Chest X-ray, AP view. Patient: 51 years old, sex M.
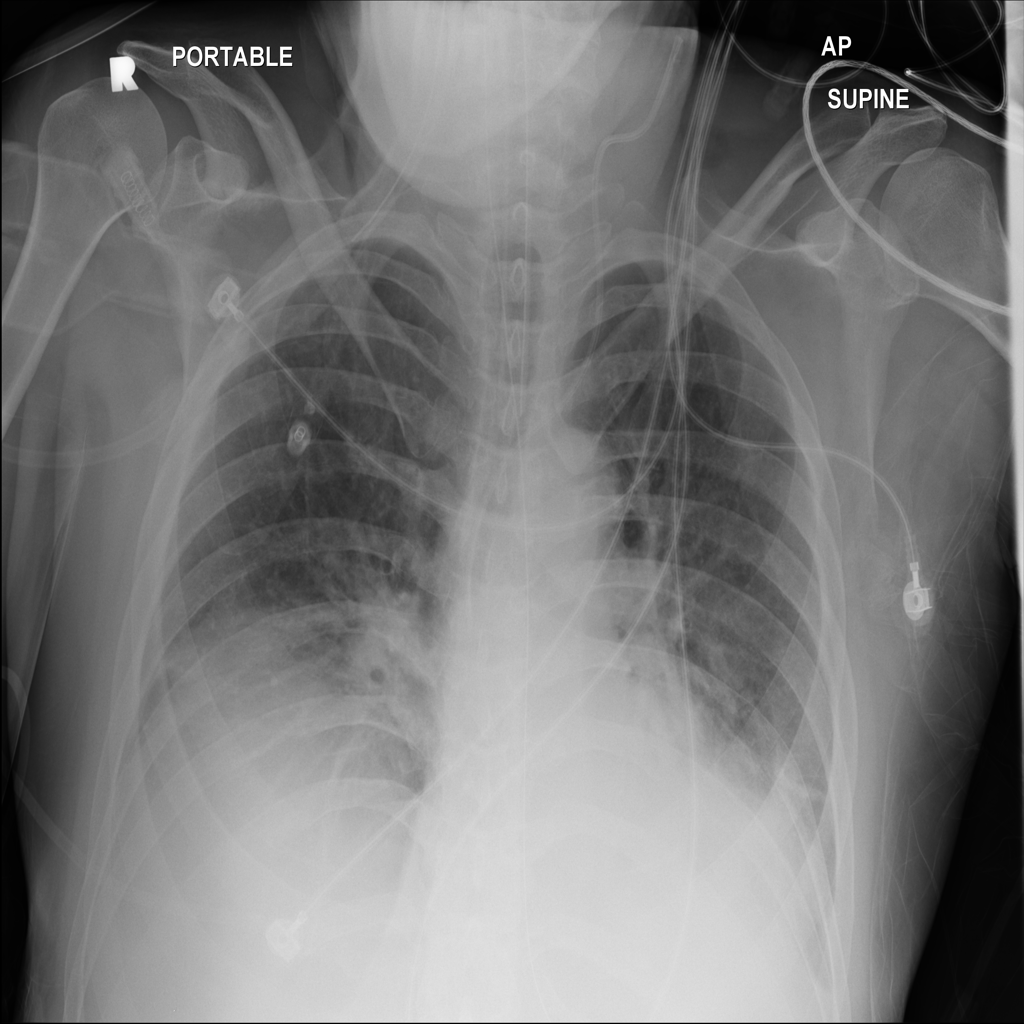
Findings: Atelectasis, Consolidation